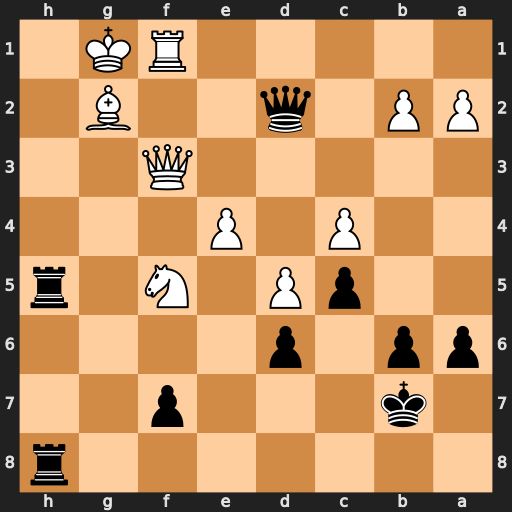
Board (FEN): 7r/1k3p2/pp1p4/2pP1N1r/2P1P3/5Q2/PP1q2B1/5RK1
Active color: b
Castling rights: -
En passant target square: -
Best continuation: Rh1+ Bxh1 Qh2#